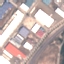
Land use / land cover: Industrial